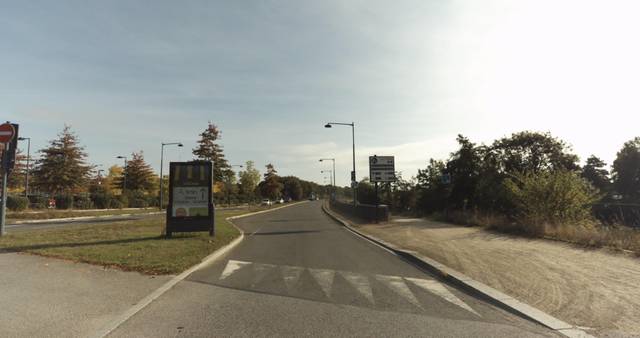
Region: France
Coordinates: 48.113, -1.641